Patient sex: F
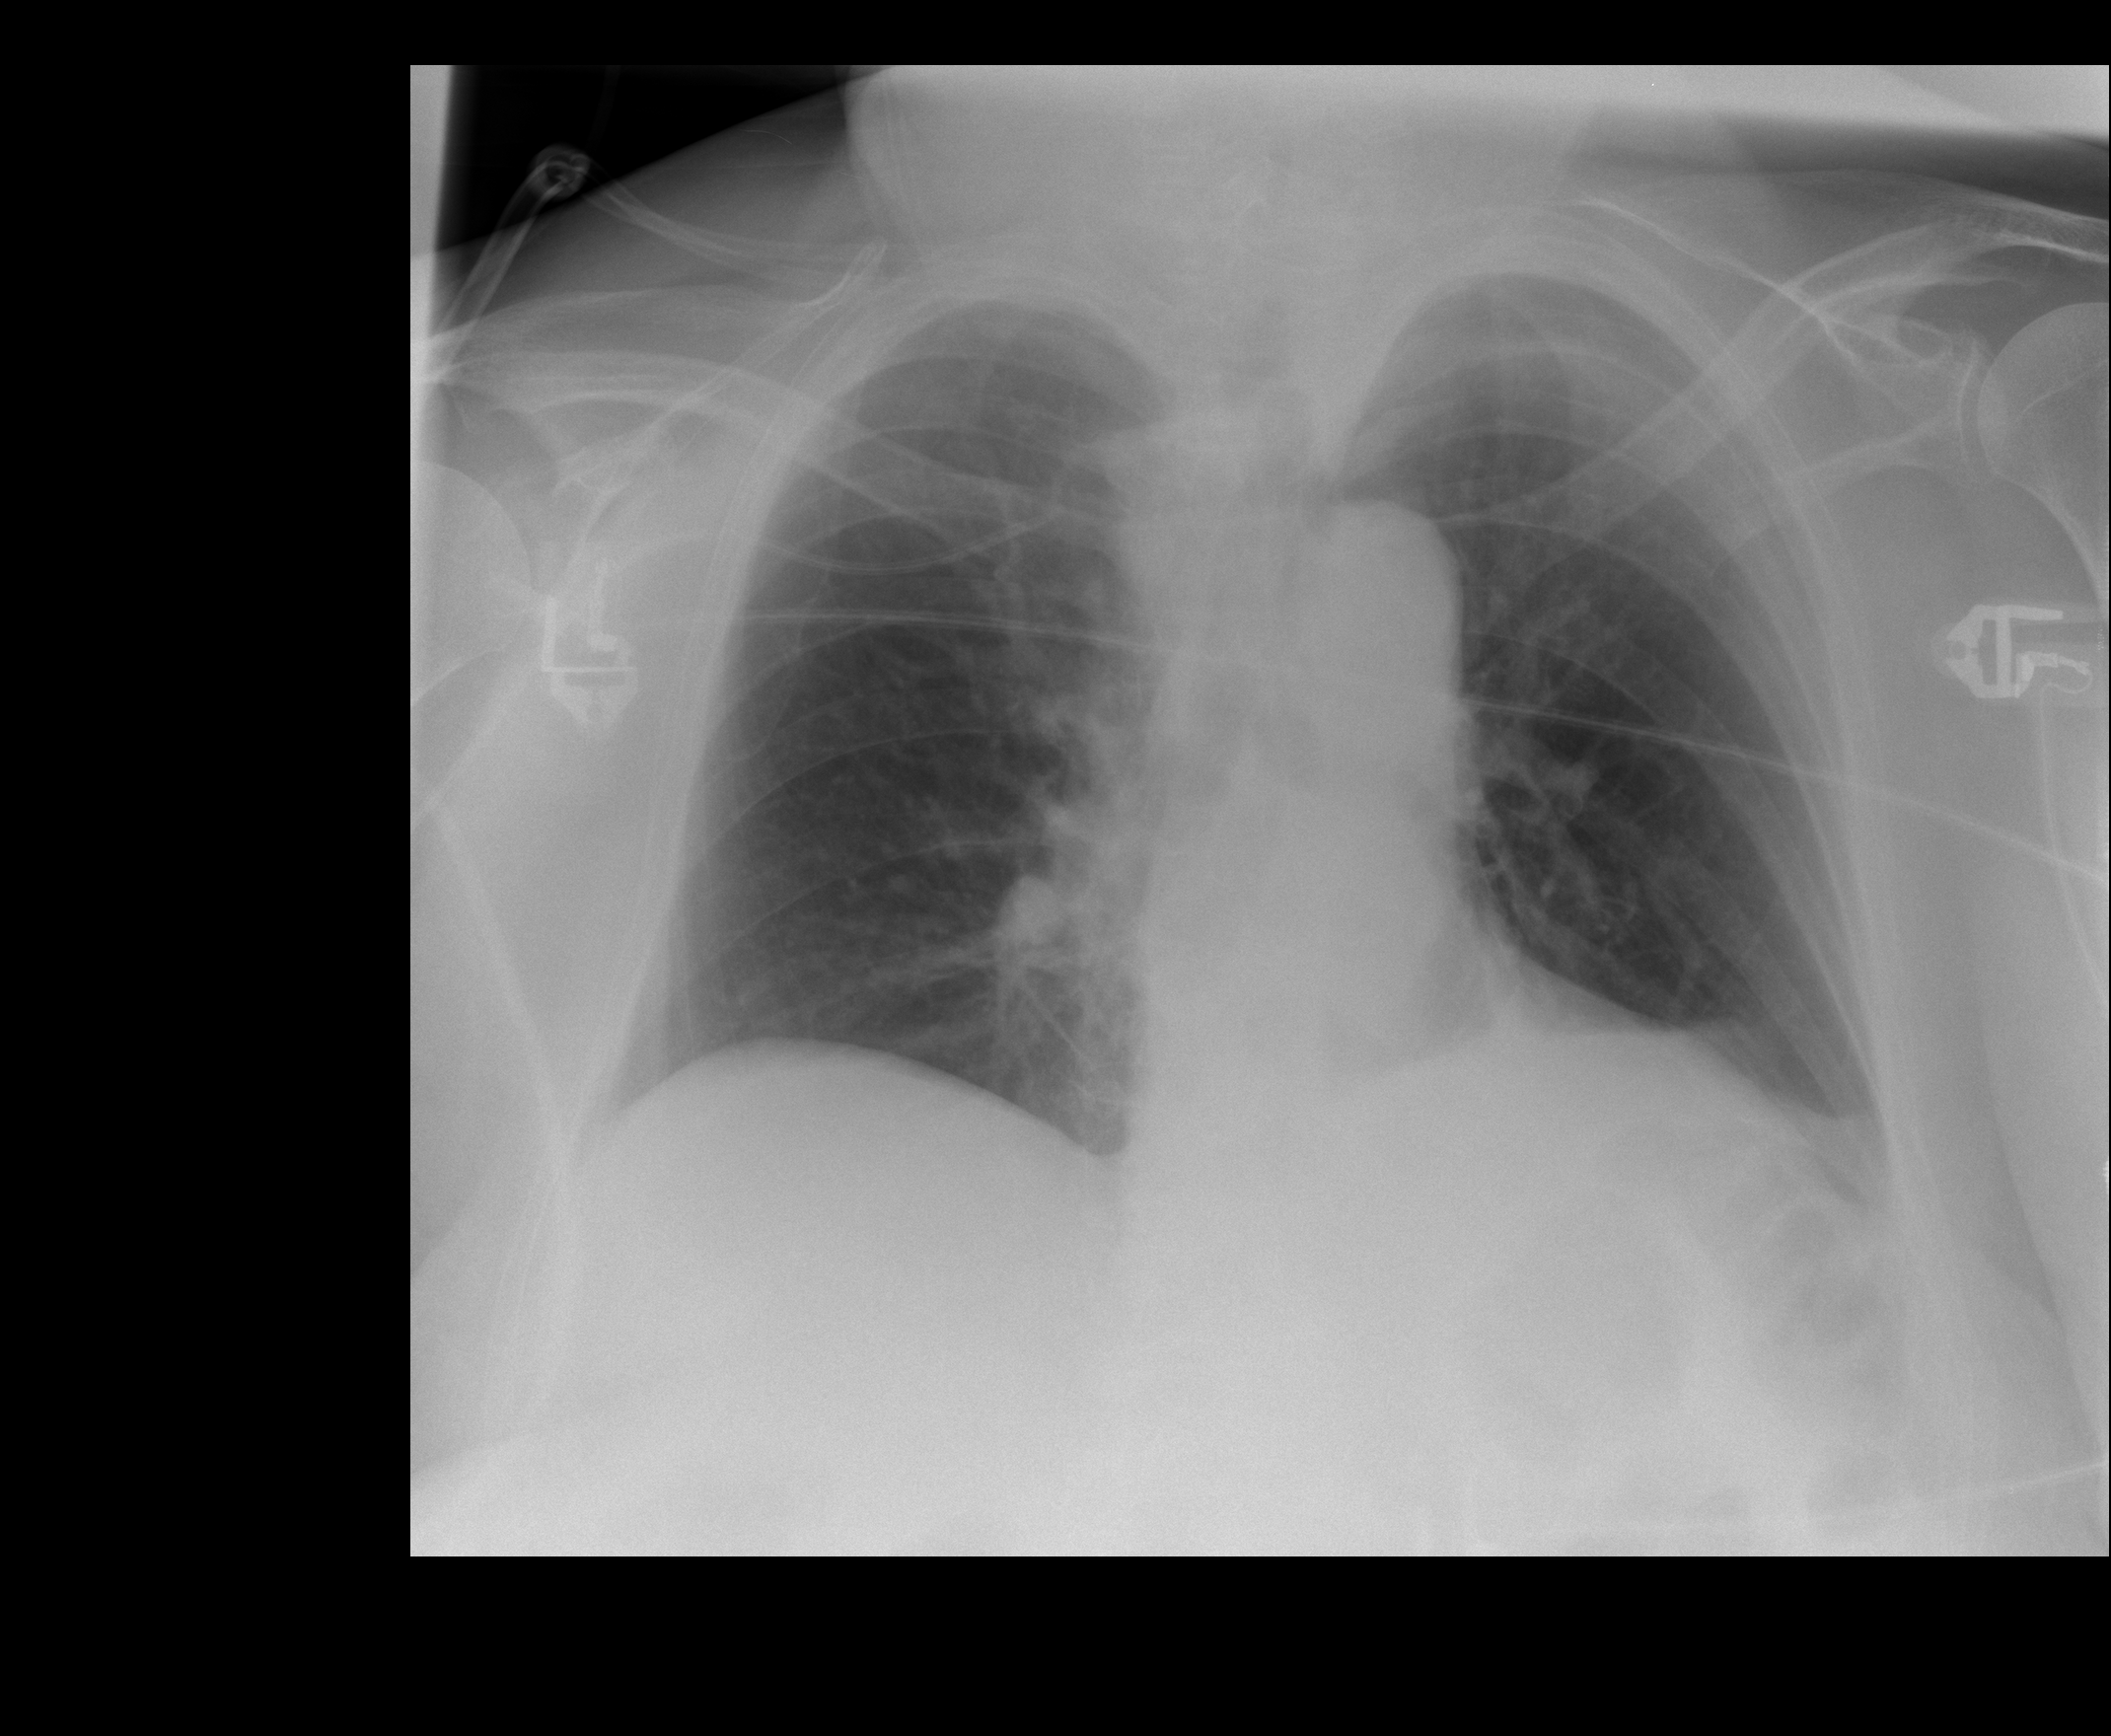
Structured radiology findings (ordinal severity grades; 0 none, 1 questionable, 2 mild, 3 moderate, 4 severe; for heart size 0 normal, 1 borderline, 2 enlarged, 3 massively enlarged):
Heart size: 0
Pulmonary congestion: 1
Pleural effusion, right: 0
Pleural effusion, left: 1
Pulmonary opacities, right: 1
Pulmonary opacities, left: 1
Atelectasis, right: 0
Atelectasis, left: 0